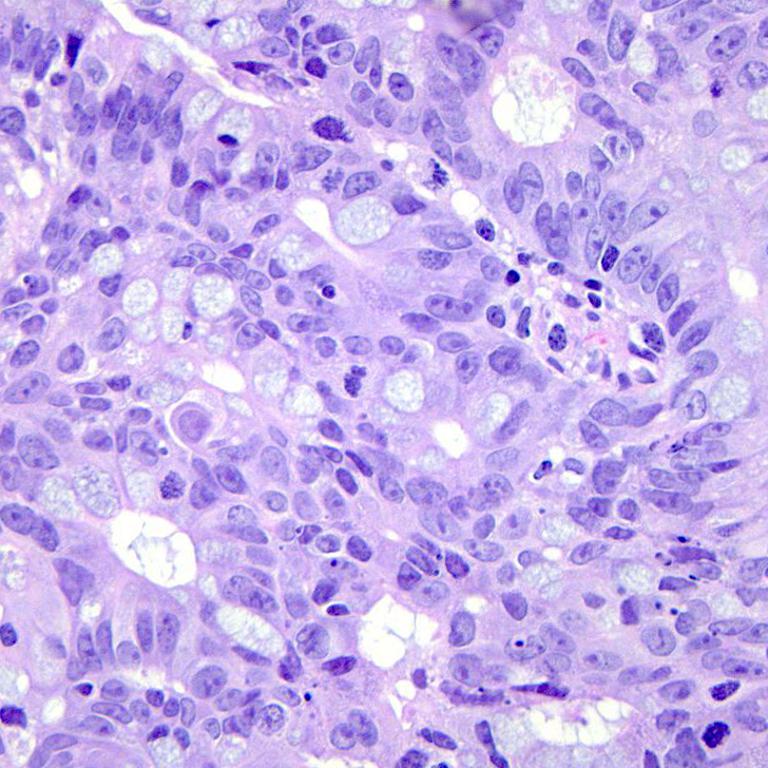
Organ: colon
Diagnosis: adenocarcinomas